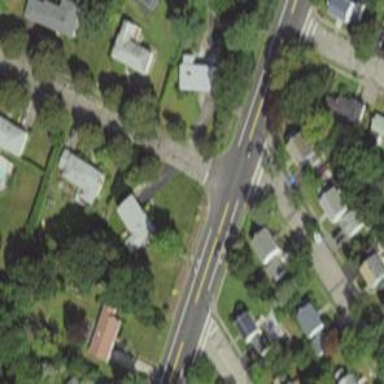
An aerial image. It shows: Stop road.